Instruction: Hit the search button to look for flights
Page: home
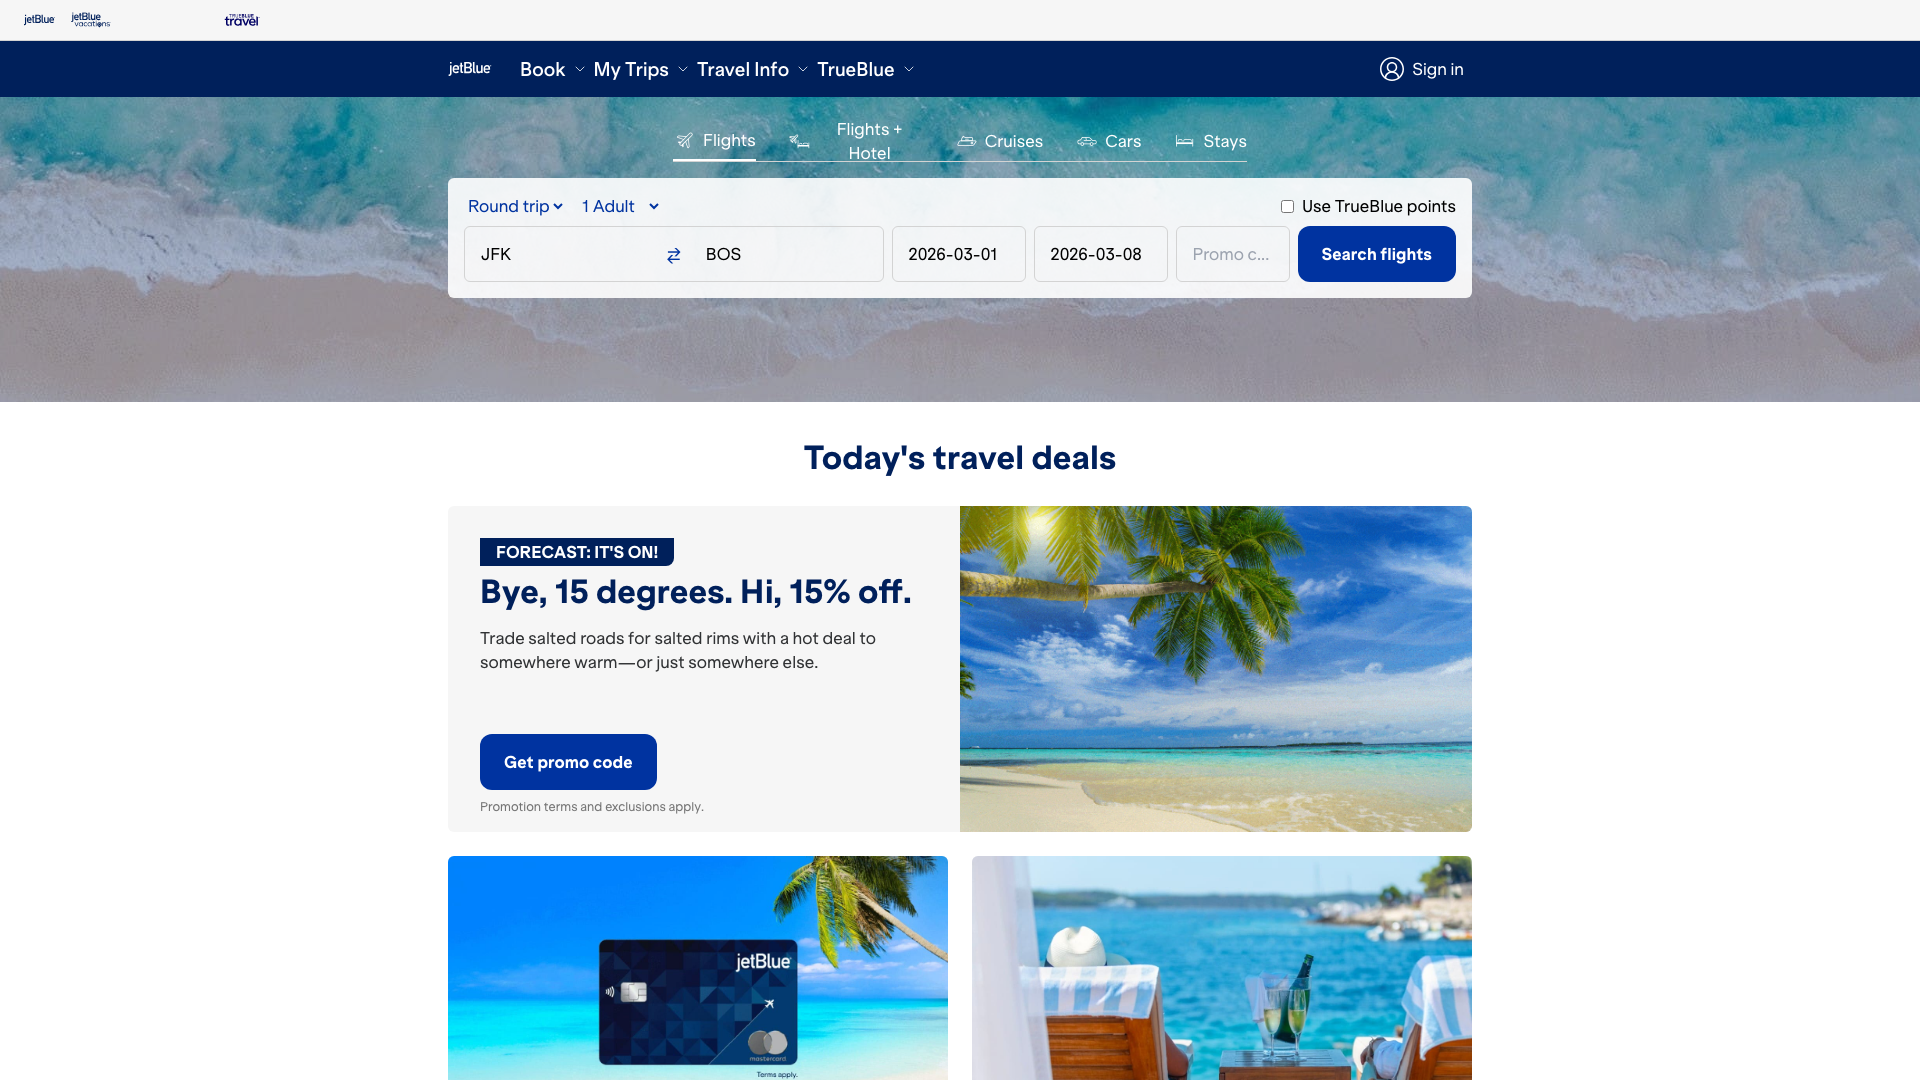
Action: click